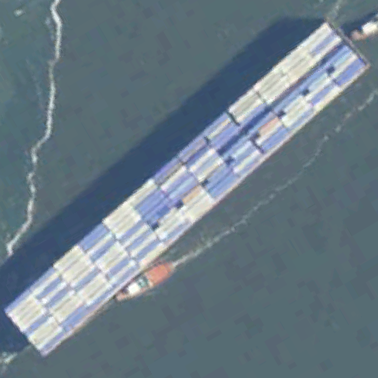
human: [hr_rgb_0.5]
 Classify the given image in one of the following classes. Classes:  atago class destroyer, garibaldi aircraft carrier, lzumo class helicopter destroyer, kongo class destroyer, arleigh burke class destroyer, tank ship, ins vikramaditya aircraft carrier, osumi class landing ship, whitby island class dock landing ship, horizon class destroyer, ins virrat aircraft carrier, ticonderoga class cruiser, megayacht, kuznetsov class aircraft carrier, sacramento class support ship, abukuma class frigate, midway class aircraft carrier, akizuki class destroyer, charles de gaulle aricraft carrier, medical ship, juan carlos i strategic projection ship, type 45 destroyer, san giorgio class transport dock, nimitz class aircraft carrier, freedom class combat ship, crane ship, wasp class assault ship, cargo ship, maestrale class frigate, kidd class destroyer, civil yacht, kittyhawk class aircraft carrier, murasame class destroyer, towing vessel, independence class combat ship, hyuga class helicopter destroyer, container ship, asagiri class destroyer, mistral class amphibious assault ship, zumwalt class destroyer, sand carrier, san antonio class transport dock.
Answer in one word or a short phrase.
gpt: Container ship